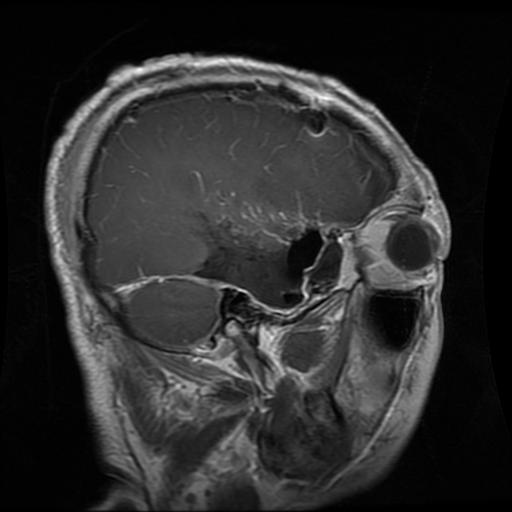
Label: glioma